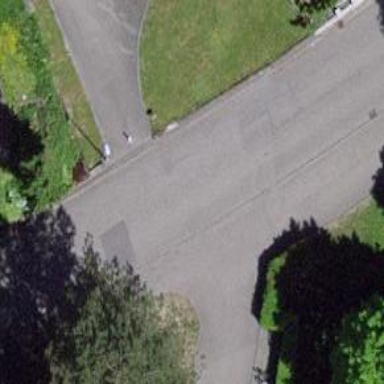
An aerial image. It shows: Residential road with asphalt surface and sidewalk on the left side.